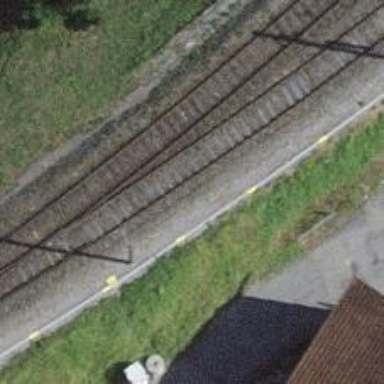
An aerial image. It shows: Railway siding with one electrified track and contact line for powering the train.